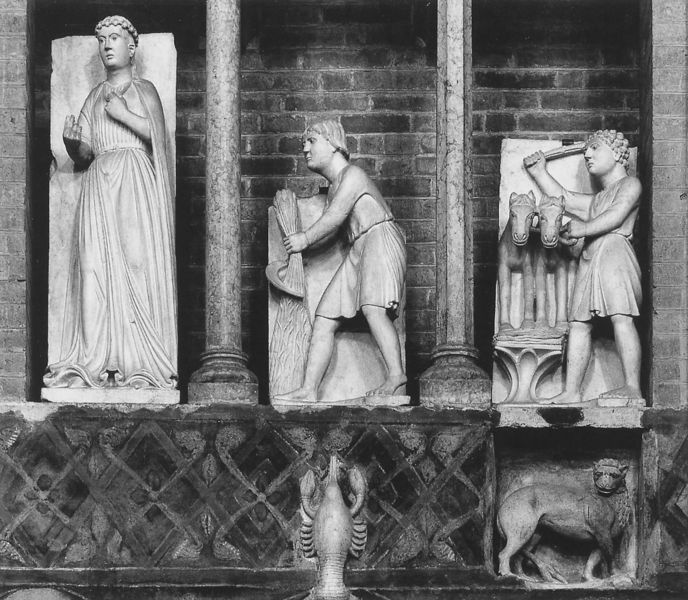
Titel: Baptisterium in Parma
Standort: Parma, Baptisterium (EU - I - Emilia-Romagna)
Schlagwörter: mann, umhang, weiß, menschen, frankreich, frau, grau, kleid, marmor, männer, schwarz, stroh, säule, säulen, ornament, wand, architektur, falten, stein, steine, gehen, gitter, kirche, gewand, stehend, drei, locken, arbeit, esel, pferd, pferde, reiter, skulptur, deutschland, relief, fassade, zwei, ernte, getreide, korn, mauer, figuren, detail, draperie, bauer, foto, fotografie, fugen, hummer, krabbe, lamm, dom, sichel, treiber, schein, skulpturen, statuen, gotisch, schneiden, mittelalter, löwe, heilige, basis, keule, schaft, sakral, bau, krebs, elfenbein, nischen, romanisch, bauschmuck, rundsäulen, 1250, skulptiur, simbole, kreb, frah